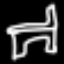
Label: bed